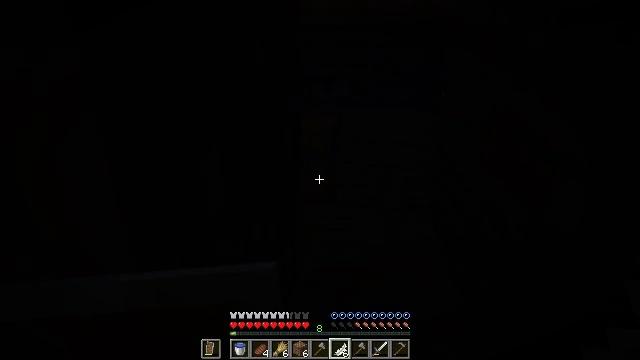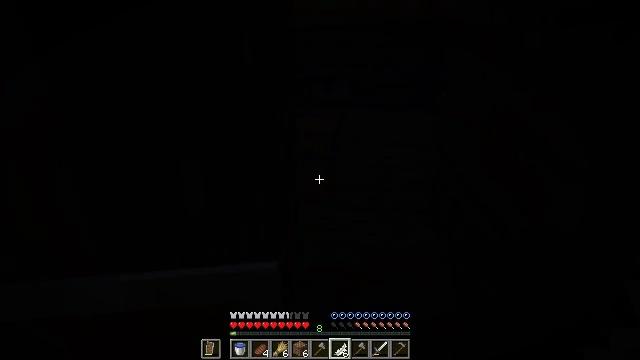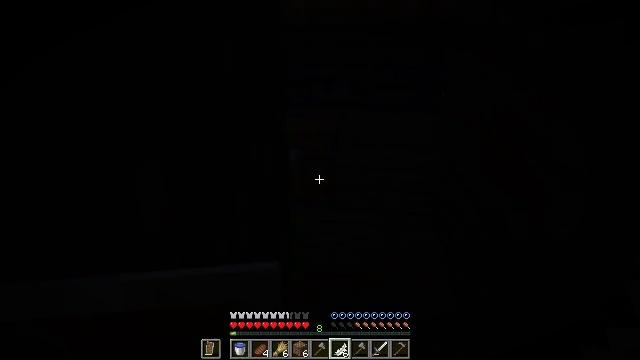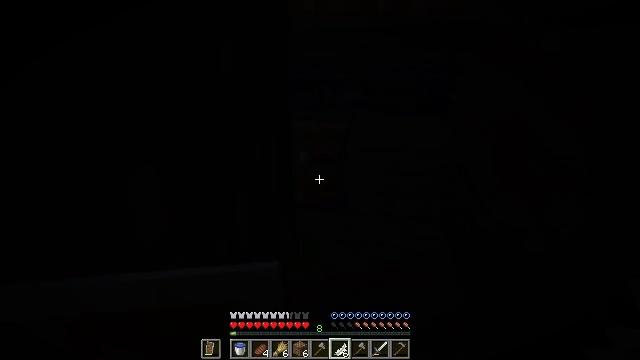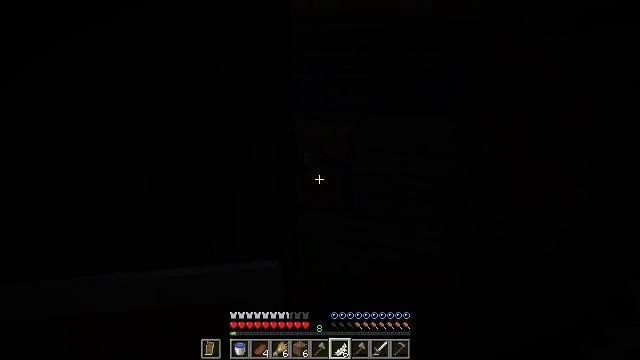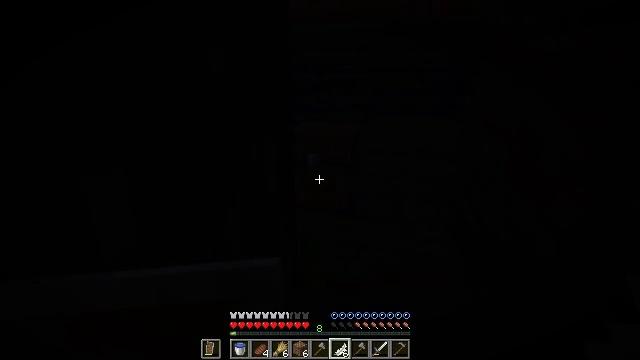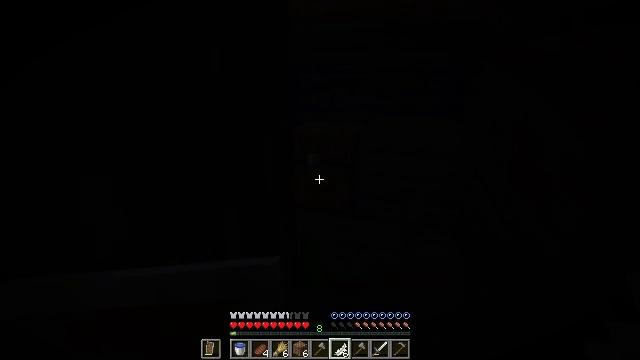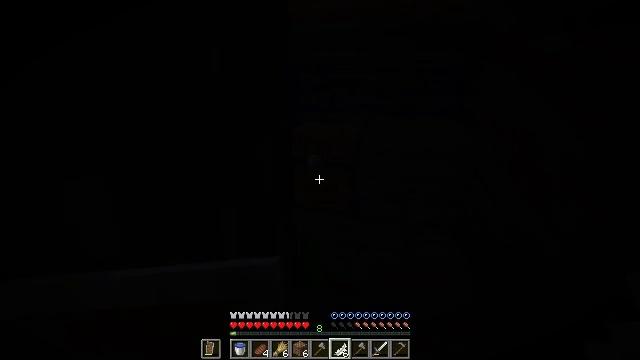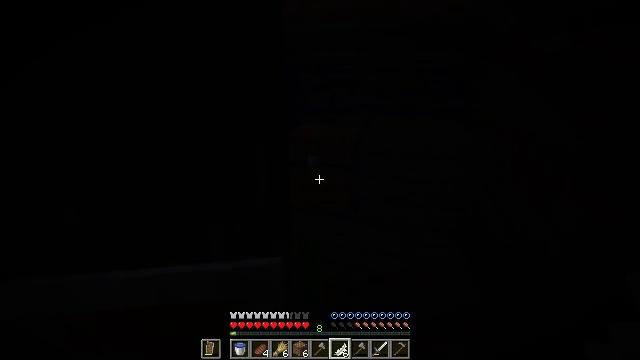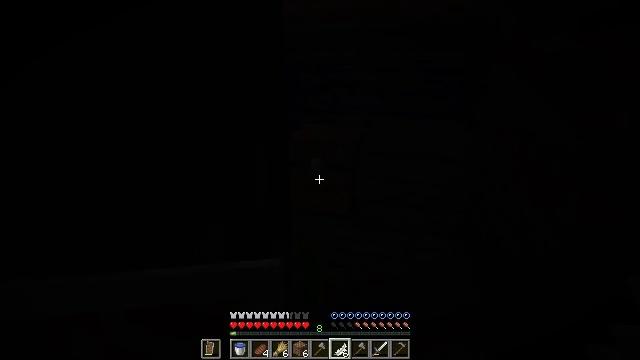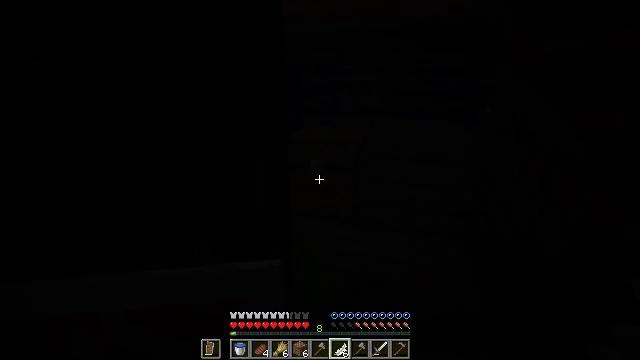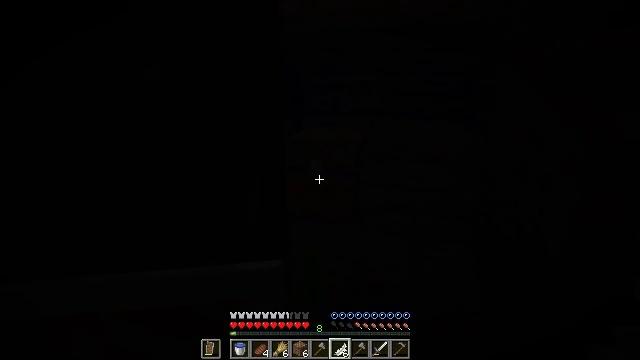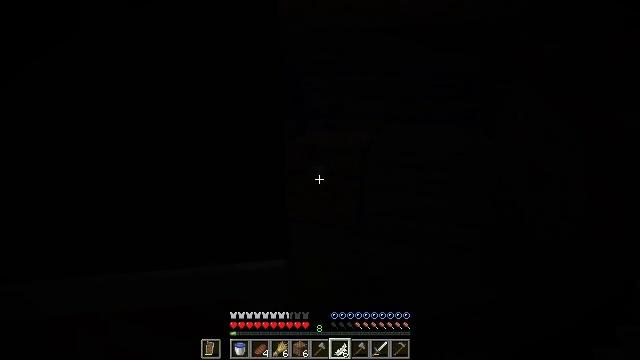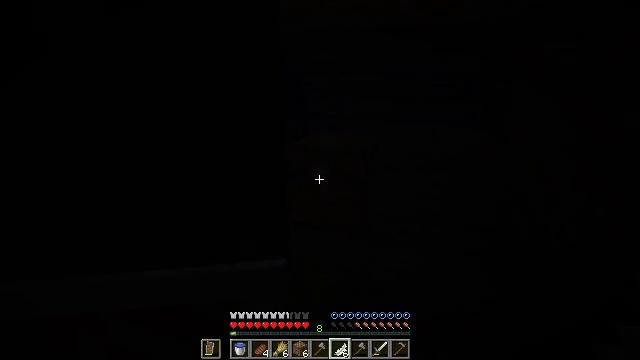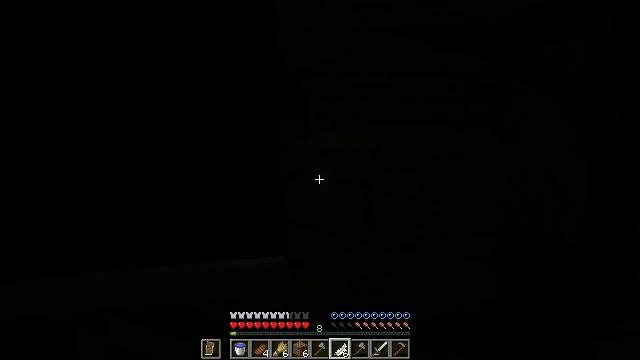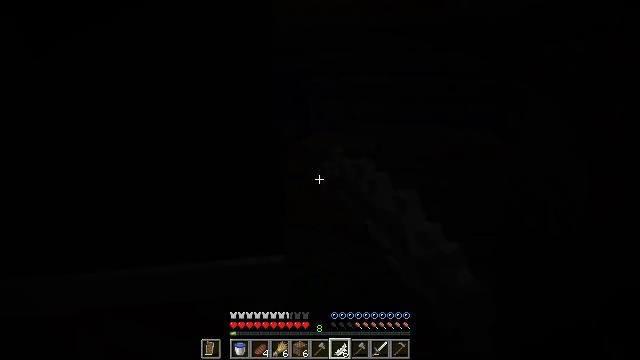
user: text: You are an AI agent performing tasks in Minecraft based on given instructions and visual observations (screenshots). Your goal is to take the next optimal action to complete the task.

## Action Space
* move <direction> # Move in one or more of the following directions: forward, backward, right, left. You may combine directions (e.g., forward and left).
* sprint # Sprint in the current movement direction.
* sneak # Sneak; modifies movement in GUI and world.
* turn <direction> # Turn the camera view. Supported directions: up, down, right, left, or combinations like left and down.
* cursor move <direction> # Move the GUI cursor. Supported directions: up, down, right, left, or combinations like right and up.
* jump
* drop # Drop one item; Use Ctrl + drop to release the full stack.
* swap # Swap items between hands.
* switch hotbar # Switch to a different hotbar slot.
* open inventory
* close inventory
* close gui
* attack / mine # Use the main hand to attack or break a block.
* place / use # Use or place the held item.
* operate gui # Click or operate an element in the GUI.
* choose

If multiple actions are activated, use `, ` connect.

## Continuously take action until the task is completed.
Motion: motion action
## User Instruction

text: Collect the oak door by breaking it.
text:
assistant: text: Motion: move forward
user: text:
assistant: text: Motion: move forward
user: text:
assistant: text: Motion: turn left
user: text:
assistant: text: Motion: turn left
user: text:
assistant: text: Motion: turn left
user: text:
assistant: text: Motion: no_op
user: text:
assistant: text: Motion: move forward
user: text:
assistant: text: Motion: move forward
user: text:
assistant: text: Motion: move forward
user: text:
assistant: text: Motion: move forward
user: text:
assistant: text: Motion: move forward
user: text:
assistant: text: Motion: move forward
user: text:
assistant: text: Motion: no_op
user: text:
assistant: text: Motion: use / place
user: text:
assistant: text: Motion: use / place
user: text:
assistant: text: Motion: use / place
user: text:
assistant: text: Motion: use / place
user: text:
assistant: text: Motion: no_op
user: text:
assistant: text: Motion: no_op
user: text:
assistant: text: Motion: no_op
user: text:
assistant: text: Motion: no_op
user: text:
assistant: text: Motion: turn right
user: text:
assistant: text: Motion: turn right and up
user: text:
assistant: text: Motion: sneak, turn right and up
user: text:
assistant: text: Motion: sneak, turn right
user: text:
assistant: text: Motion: sneak
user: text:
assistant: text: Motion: sneak
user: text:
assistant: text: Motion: sneak
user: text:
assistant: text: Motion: sneak
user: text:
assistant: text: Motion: sneak, turn right